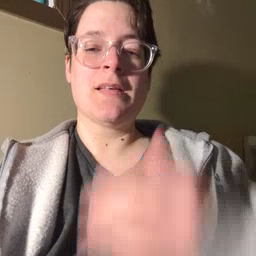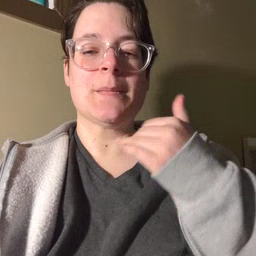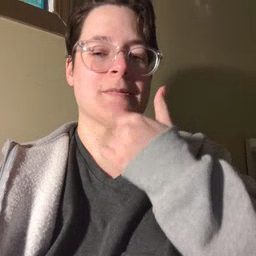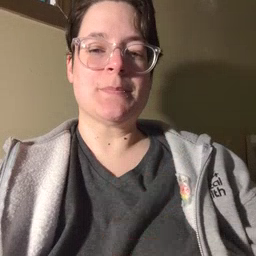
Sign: napkin